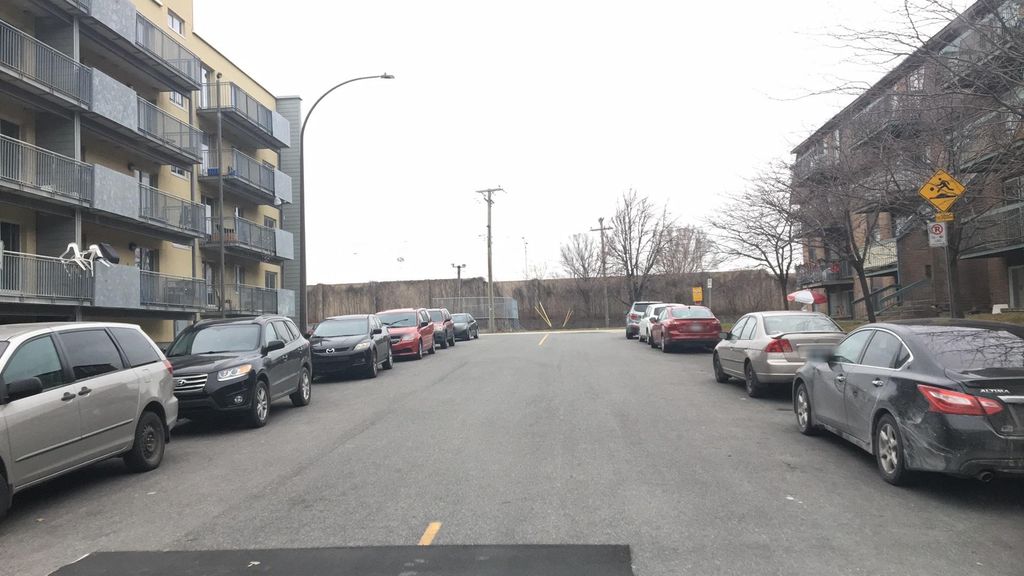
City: montreal